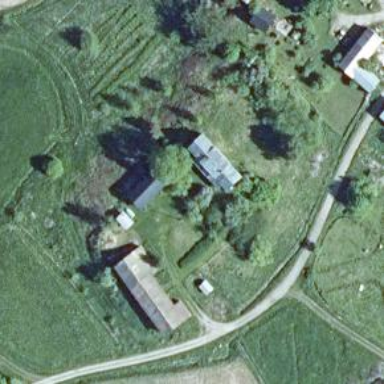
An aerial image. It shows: Farmyard area.